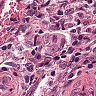
Metastatic tissue present: yes